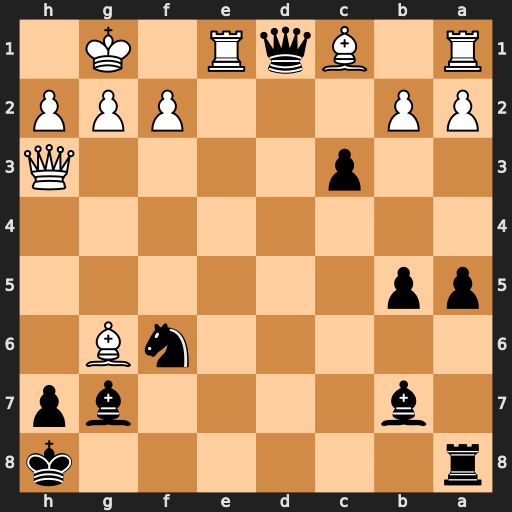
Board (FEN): r6k/1b4bp/5nB1/pp6/8/2p4Q/PP3PPP/R1BqR1K1
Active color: b
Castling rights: -
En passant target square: -
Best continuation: Qxe1#